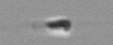
Label: flagellate_morphotype3